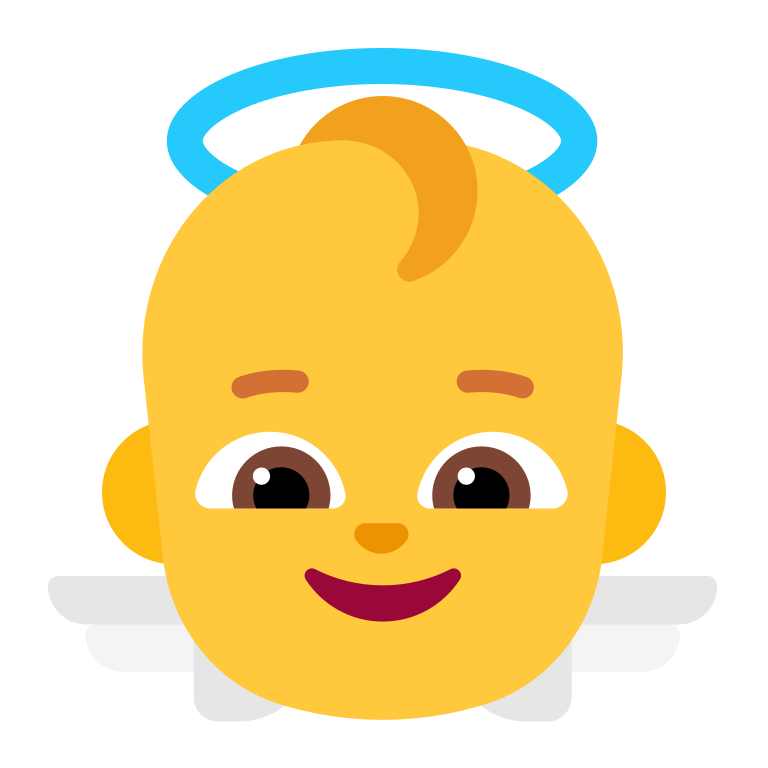
baby angel flat default